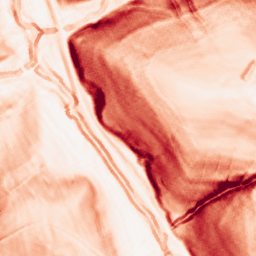
Category: morphological
Decomposition family: morphological_gradient
Decomposition parameters: size: 3
shape: diamond
Upsampling method: regularized
Upsampling parameters: scale: 2
lambda_reg: 0.001
Upsampling scale: 2